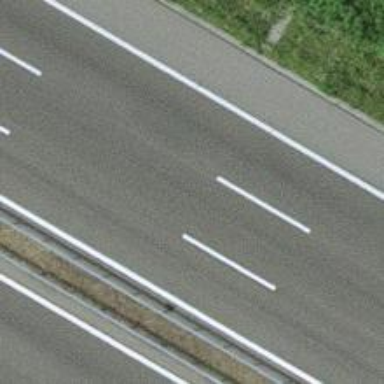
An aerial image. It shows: Asphalt motorway.